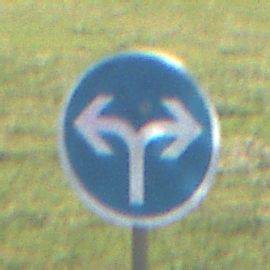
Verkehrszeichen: VorgeschriebeneFahrtrichtungRechtsOderLinks
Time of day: MorningAfternoon
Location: Outdoor (Nature)
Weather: PartlyCloudy
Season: NotSpecified
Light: Natural